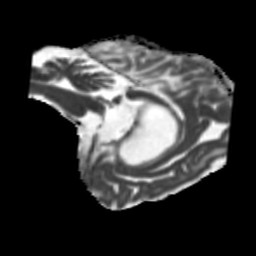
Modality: MD
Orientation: sagittal
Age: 71
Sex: female
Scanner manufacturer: siemens
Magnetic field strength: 3 T
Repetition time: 5.25 s
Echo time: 0.08 s